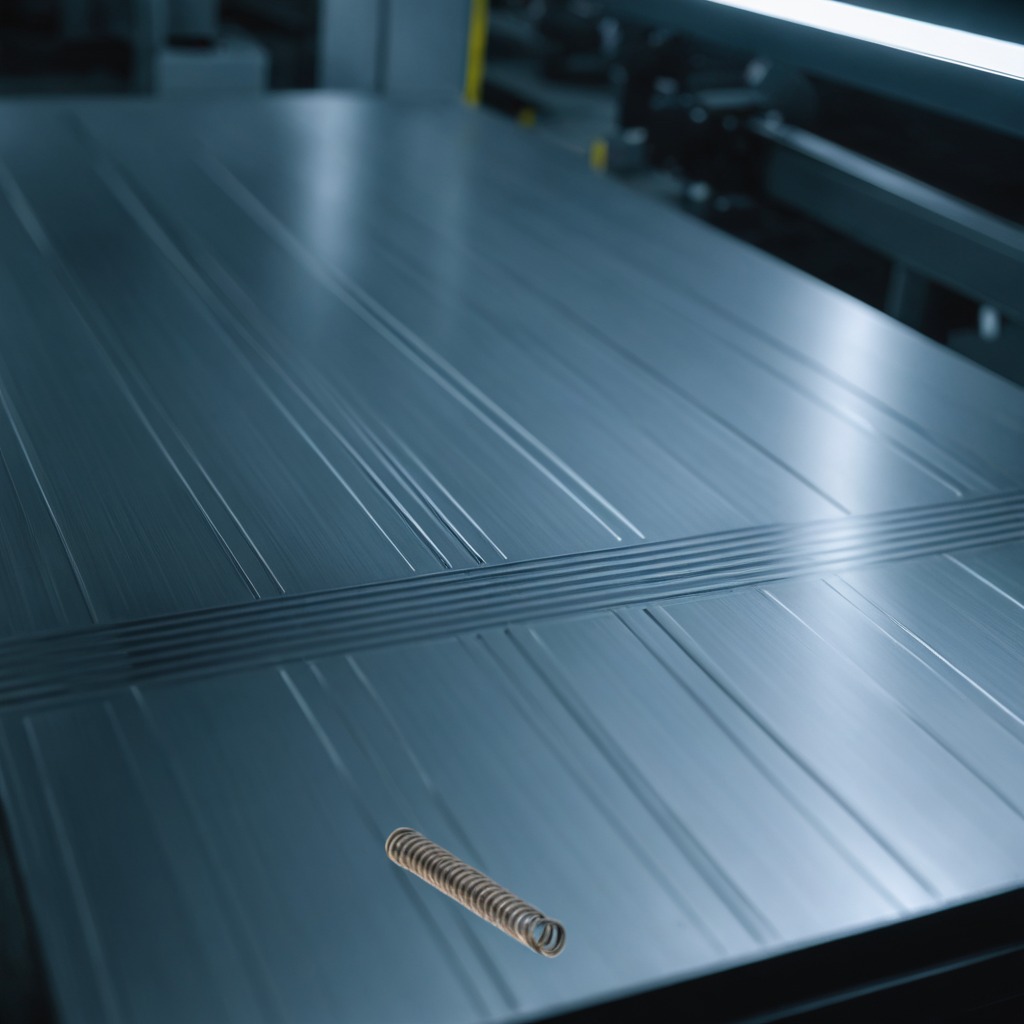
A coiled metal spring is lying on the metal table in a machine shop under fluorescent lights.